Interaction volume radius: 5 \u00c5
Interaction volume height: 45 \u00c5
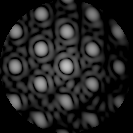
Disorder parameter: 0.05385